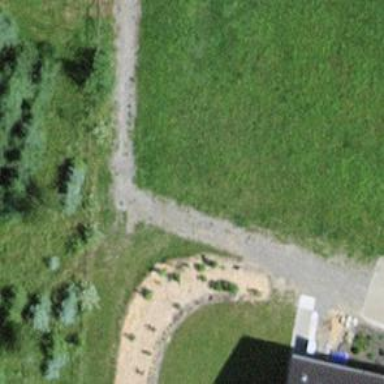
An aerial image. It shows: Footway with gravel surface.